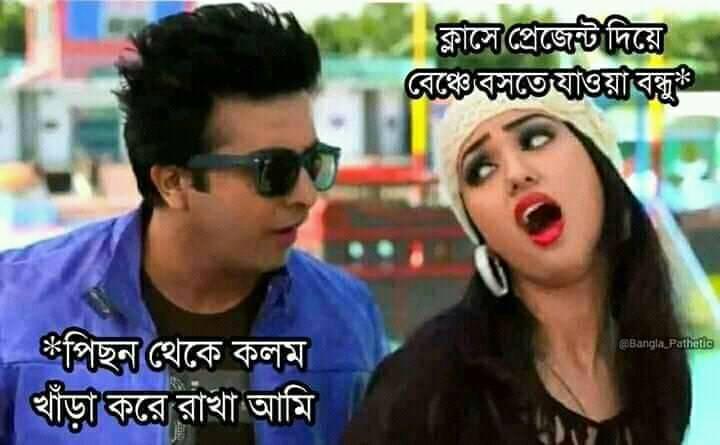
Caption: ক্লাসে প্রেজেন্ট দিয়ে বেঞ্চে বসতে যাওয়া বন্ধু*      *পিছন থেকে কলম খাঁড়া করে রাখা আমি
Label: hate